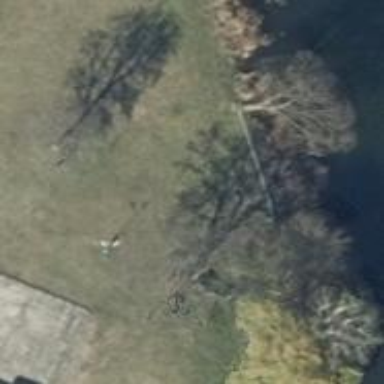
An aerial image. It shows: Grass path.